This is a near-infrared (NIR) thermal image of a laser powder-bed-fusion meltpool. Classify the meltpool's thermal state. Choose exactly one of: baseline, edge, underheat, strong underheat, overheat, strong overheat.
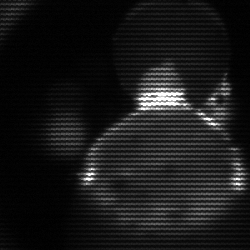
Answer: edge